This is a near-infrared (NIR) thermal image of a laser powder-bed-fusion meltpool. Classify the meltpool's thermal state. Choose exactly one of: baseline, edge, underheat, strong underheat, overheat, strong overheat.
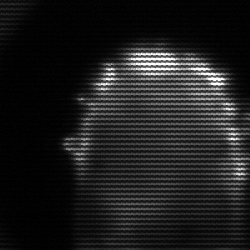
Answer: baseline